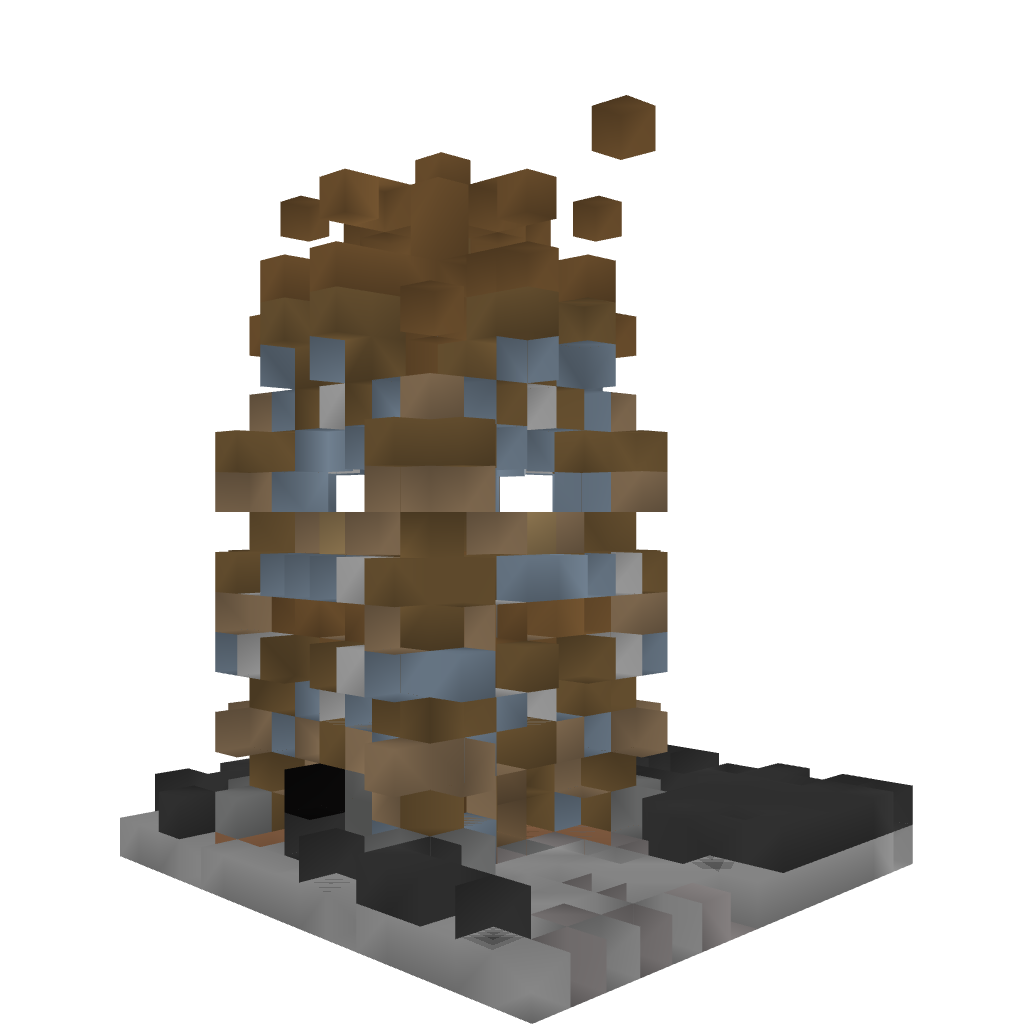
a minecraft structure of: Medieval tower